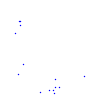
Particle: proton